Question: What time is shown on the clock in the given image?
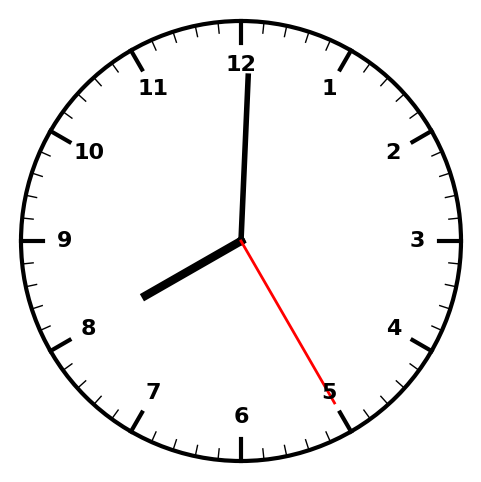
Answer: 08:00:25